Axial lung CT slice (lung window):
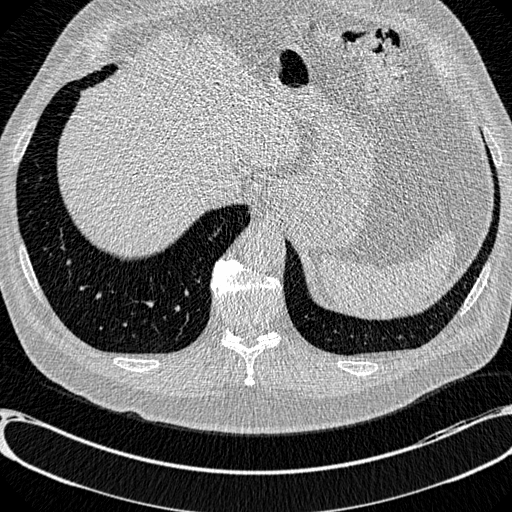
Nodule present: no